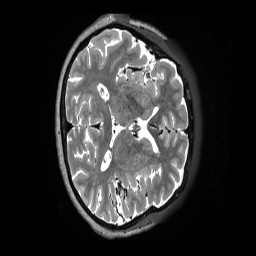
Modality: T2w
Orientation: axial
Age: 70
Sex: male